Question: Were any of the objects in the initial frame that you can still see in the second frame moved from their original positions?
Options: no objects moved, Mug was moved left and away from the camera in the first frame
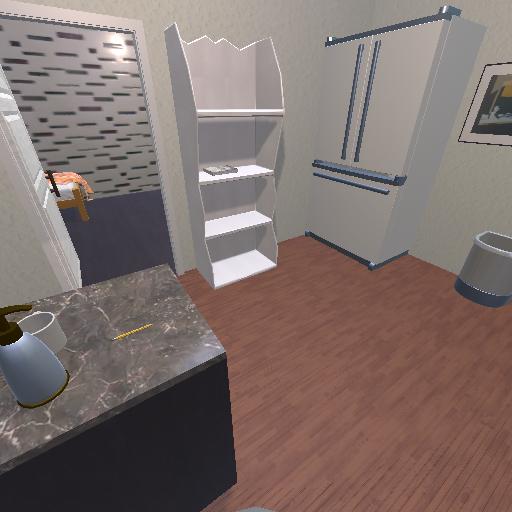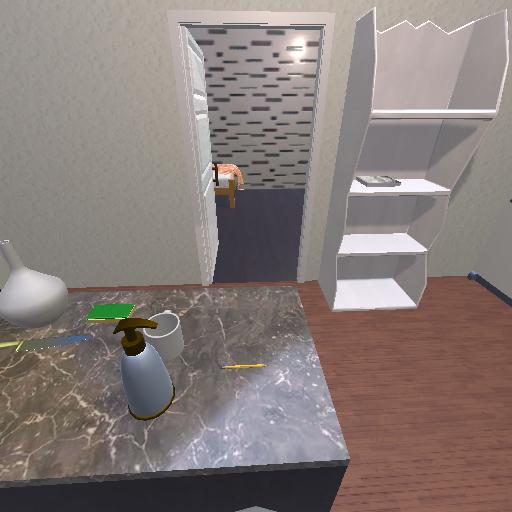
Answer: no objects moved